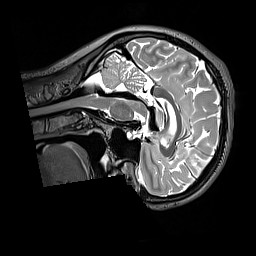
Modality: T2w
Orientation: sagittal
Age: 23
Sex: female
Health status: healthy
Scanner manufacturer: siemens
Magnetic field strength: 3 T
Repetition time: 3.2 s
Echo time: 0.568 s